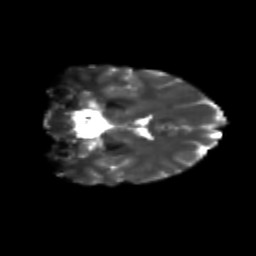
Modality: T2w
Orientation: coronal
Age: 23
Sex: female
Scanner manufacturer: siemens
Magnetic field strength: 3 T
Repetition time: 3.5 s
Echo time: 0.113 s